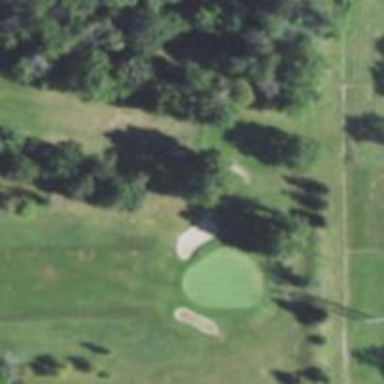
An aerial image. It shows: Golf tee.